Interaction volume radius: 5 \u00c5
Interaction volume height: 25 \u00c5
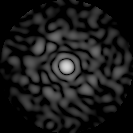
Disorder parameter: 0.8211